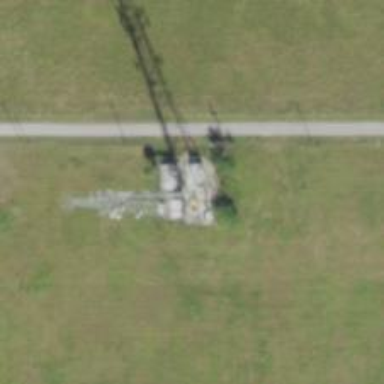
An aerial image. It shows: Communication mast tower.